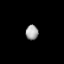
Tissue: lung
Cell type: Epithelial cells
Senescence score: 0.1514
Nuclear area (px): 181
Mean DAPI intensity: 163.343